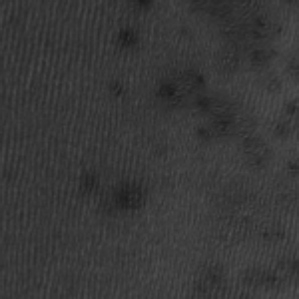
Label: frost